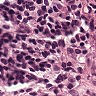
Metastatic tissue present: no